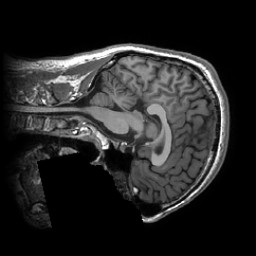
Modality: T1w
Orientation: sagittal
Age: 24
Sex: male
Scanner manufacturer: ge
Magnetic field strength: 3 T
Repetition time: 0.007348 s
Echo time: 0.003036 s